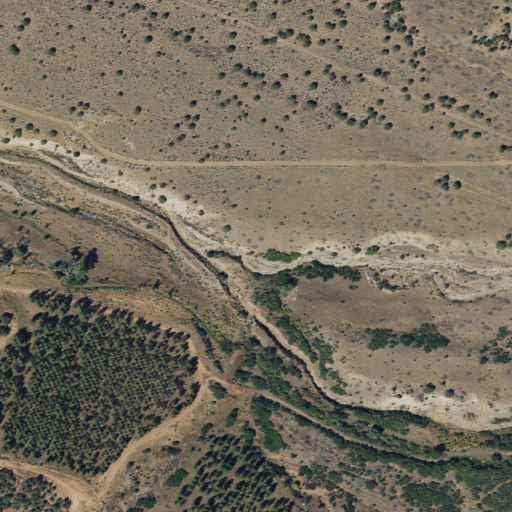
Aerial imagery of valley in Utah named Porcupine Draw containing shrub, grassland, woody wetlands, and evergreen forest